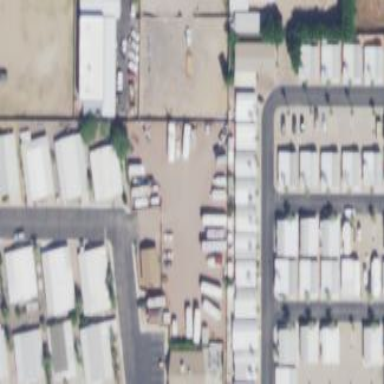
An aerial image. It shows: RV storage facility.